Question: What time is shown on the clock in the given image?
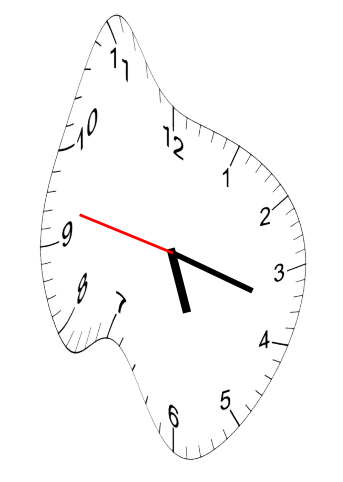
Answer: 05:17:47